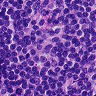
Metastatic tissue present: no